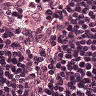
Metastatic tissue present: no